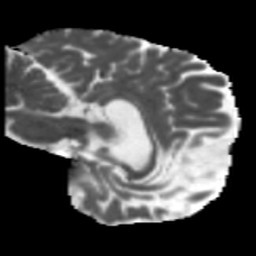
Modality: MD
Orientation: sagittal
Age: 46
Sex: male
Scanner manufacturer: siemens
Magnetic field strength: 3 T
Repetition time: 5.47 s
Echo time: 0.0854 s